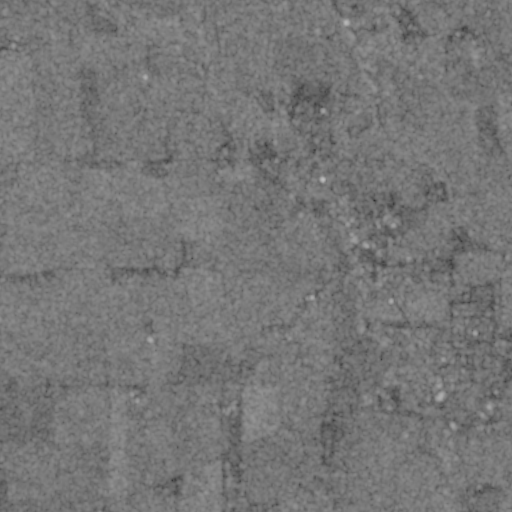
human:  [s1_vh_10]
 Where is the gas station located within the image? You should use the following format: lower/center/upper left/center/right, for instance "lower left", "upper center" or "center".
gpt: The gas station is located in the lower right of the image.
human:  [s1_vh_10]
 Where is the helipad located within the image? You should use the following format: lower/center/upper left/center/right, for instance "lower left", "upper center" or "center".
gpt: The helipad is located in the lower right of the image.
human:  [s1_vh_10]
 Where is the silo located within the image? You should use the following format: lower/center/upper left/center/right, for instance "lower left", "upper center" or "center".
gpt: The silo is located in the lower right of the image.
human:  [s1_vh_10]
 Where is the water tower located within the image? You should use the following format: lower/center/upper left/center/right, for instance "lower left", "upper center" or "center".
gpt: The water tower is located in the center right of the image.
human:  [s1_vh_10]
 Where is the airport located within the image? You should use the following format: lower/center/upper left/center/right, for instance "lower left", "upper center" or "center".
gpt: There is no airport in the image.

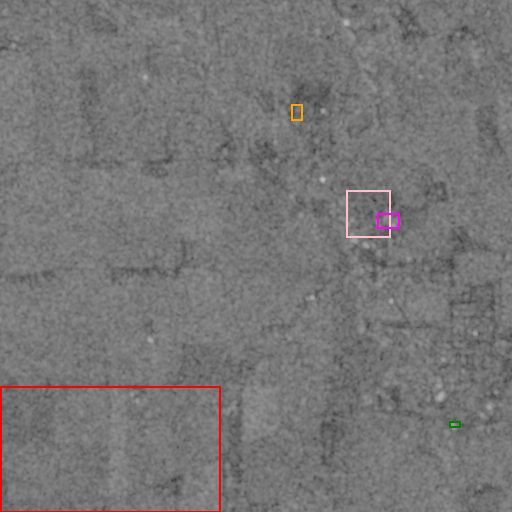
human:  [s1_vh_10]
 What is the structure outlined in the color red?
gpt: The structure outlined in red is a crop field.
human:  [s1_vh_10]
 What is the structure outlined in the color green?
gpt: The structure outlined in green is a gas station.
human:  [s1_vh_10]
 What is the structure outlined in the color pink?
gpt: The structure outlined in pink is a park.
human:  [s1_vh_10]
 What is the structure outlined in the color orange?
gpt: The structure outlined in orange is a parking lot.
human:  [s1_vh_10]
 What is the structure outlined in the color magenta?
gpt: The structure outlined in magenta is a building.
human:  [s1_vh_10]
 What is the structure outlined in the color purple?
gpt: There is no purple outline.